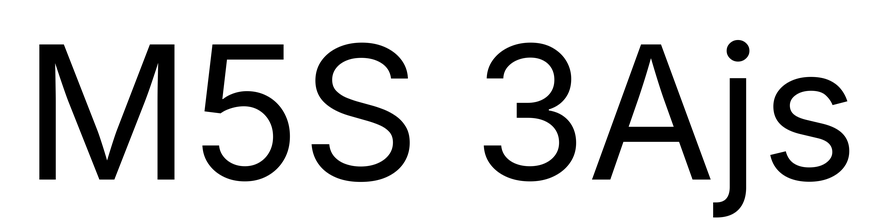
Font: Inter_Regular